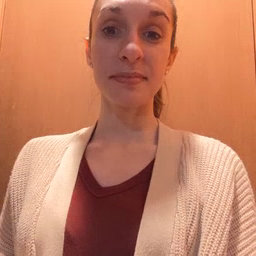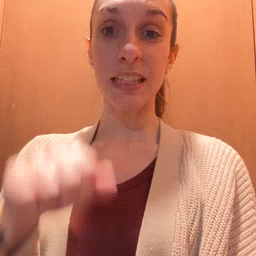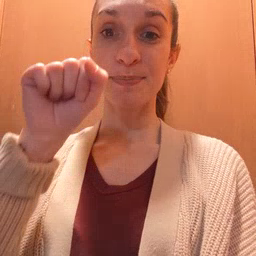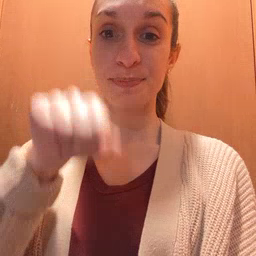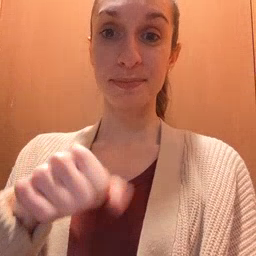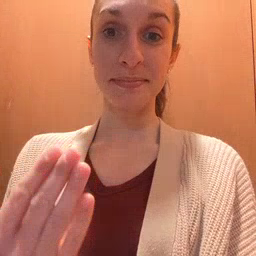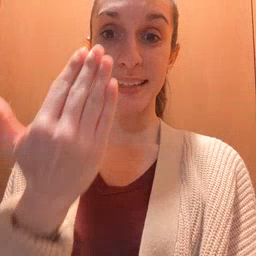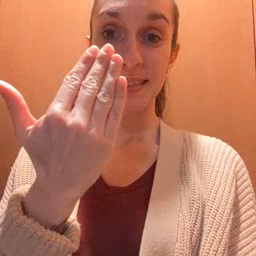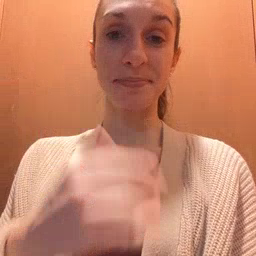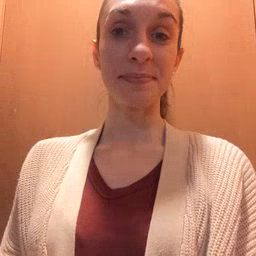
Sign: mitten